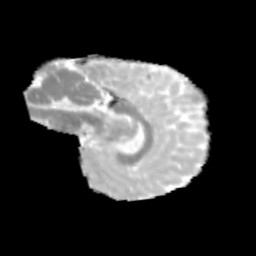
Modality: MD
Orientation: sagittal
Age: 9
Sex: male
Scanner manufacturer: siemens
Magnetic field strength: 3 T
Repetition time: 3.8 s
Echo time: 0.07 s